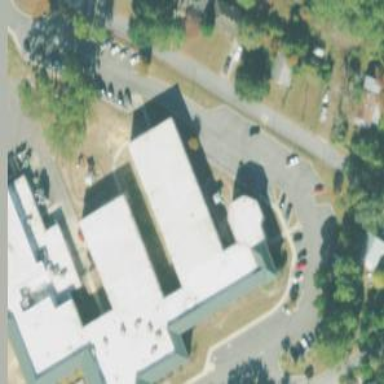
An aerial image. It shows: School building.